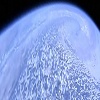
Label: cloud